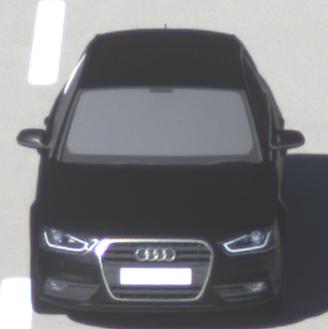
Make: Audi
Model: A4 Avant 1.8 TFSI
Detailed model: A4 (B8) Avant
Model produced from: 2012/02
Model produced until: 2015/04
Doors: 5
Color: black
Road condition: dry road
Daytime: morning or afternoon
Contrast: high contrast